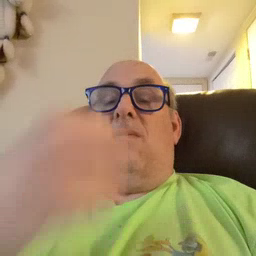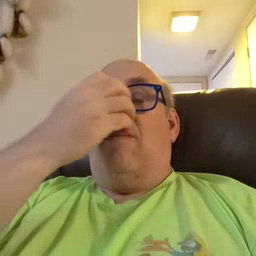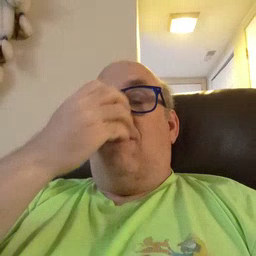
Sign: clown